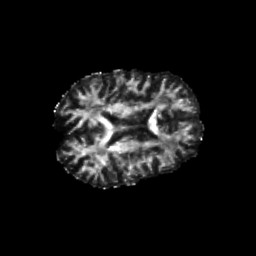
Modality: FA
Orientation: axial
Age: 38
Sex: male
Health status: healthy
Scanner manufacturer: siemens
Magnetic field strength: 3 T
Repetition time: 10.8 s
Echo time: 0.082 s